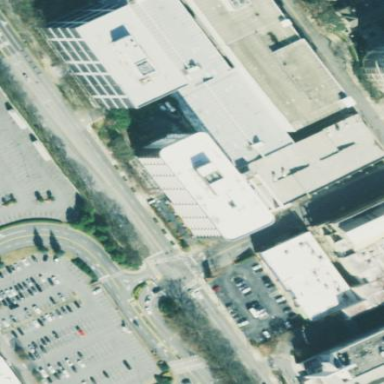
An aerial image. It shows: Office building.